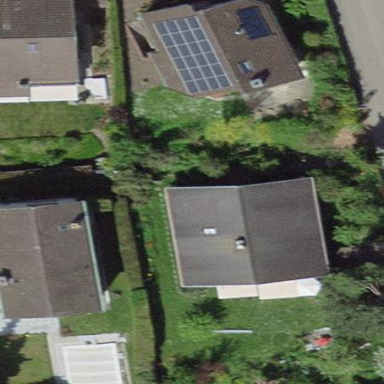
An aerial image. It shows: Garden that is leisure land.